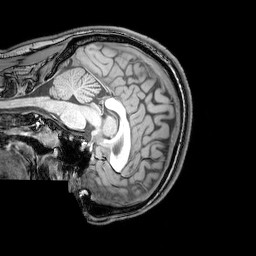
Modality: T1w
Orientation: sagittal
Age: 21
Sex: male
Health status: healthy
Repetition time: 0.081 s
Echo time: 0.037 s